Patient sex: M
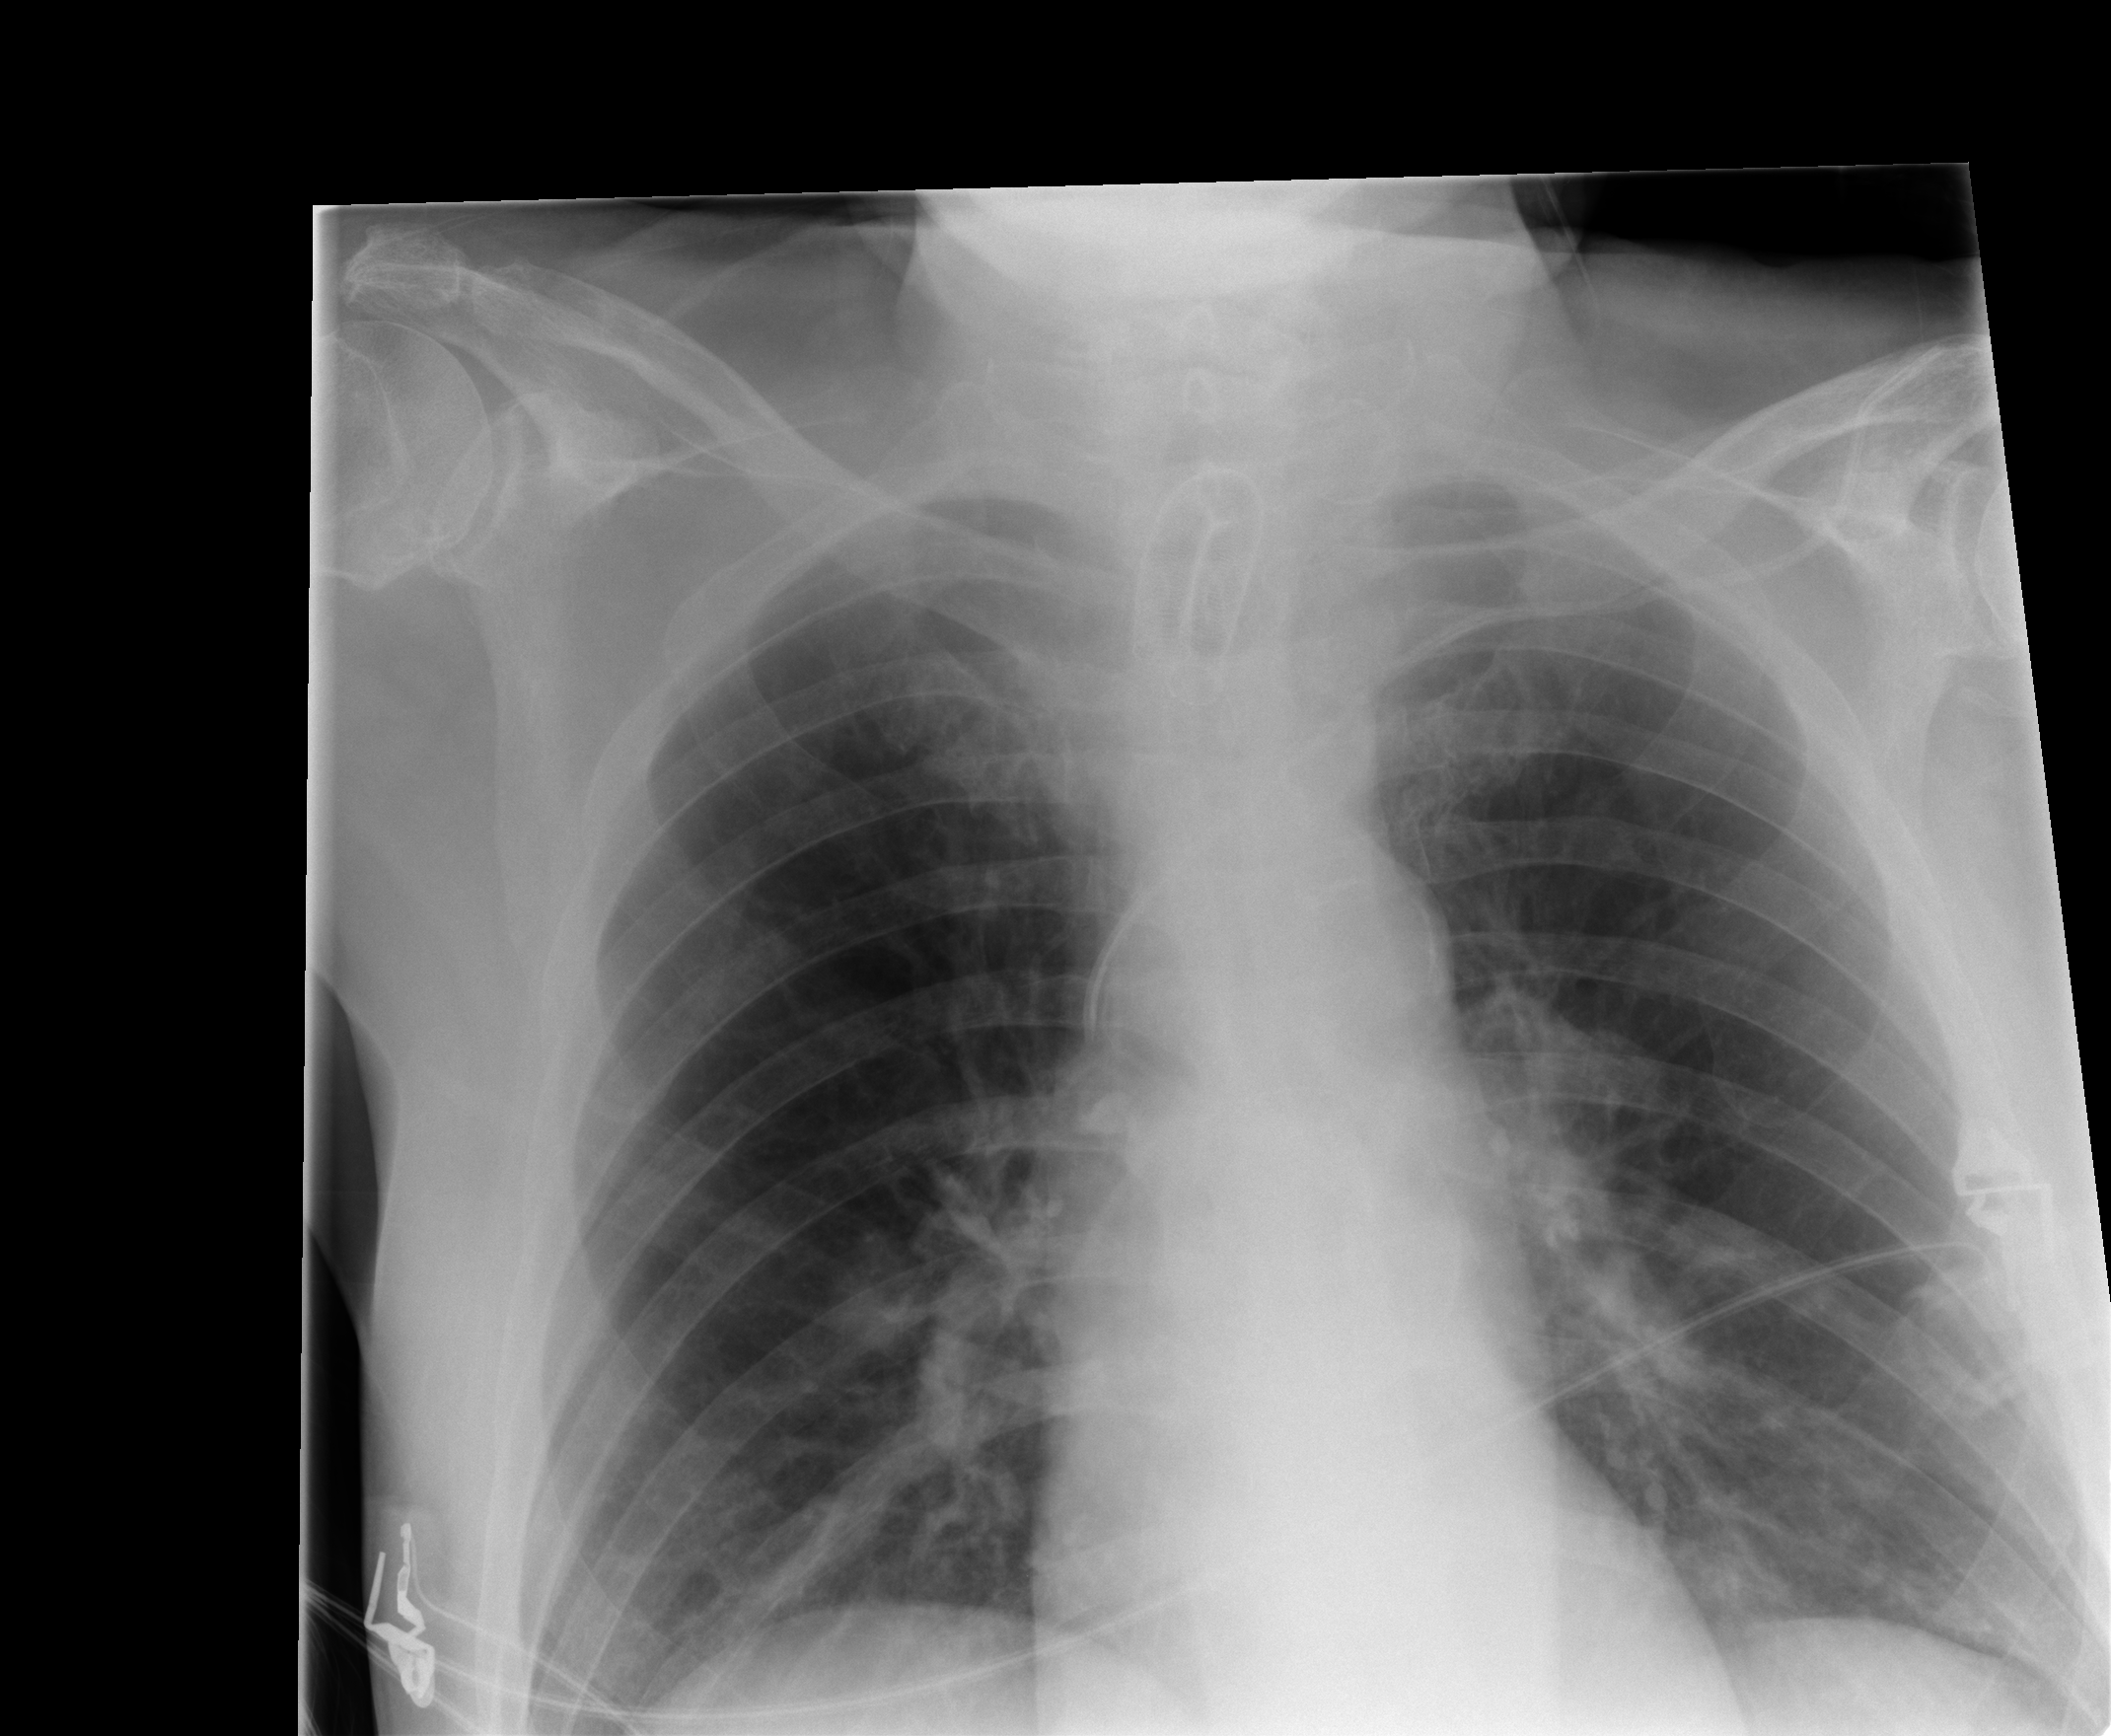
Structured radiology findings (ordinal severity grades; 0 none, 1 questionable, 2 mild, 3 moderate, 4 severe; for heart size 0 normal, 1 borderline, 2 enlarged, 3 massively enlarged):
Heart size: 0
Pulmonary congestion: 0
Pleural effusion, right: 0
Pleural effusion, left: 0
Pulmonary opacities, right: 0
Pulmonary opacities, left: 0
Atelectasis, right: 2
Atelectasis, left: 2